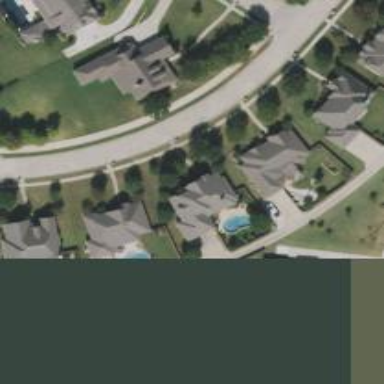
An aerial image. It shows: Residential road.